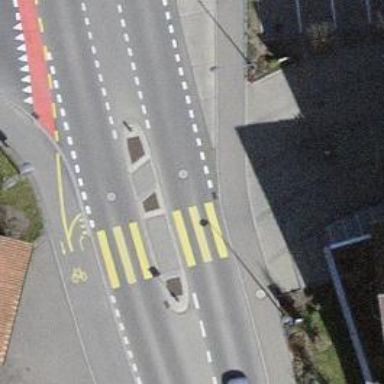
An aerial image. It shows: Uncontrolled zebra crossing with central island.